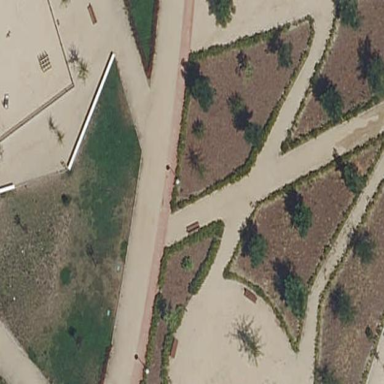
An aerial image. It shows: Garden area designated for leisure land.